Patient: sex F, age 48
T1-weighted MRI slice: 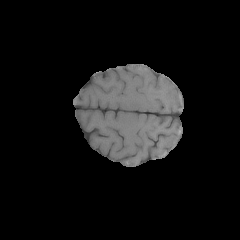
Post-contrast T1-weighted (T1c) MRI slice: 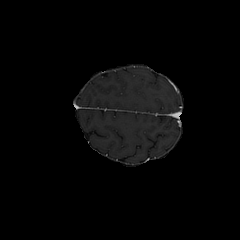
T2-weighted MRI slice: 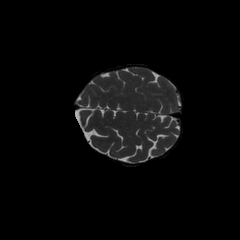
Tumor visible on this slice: no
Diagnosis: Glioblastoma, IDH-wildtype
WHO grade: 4